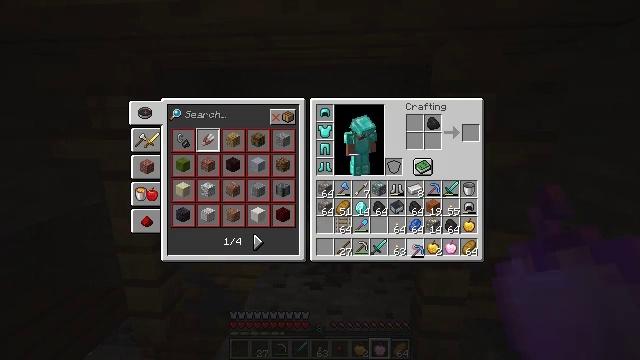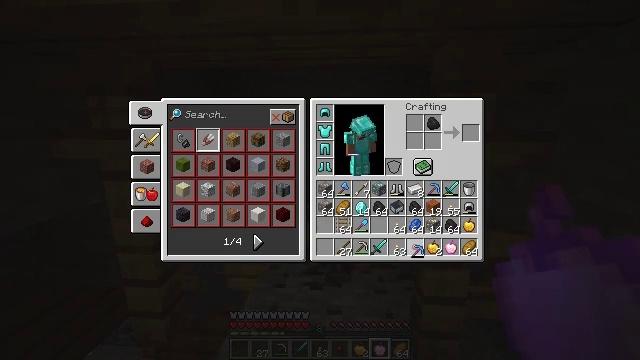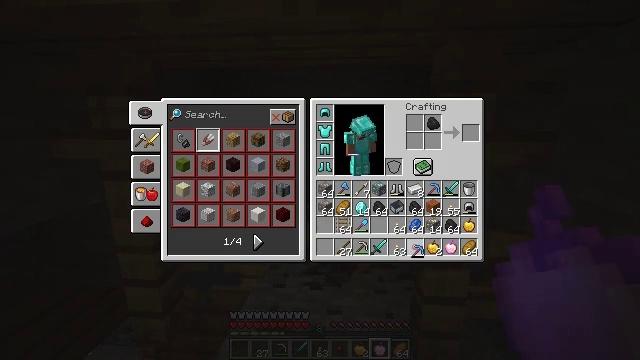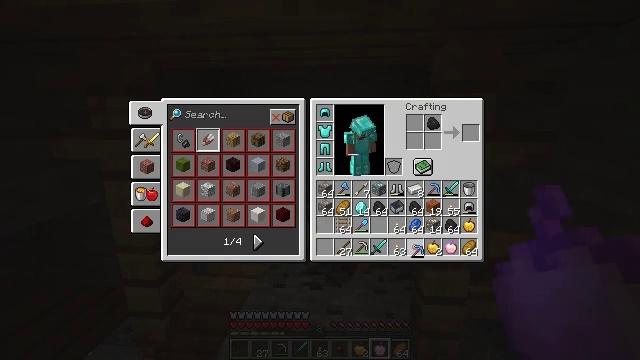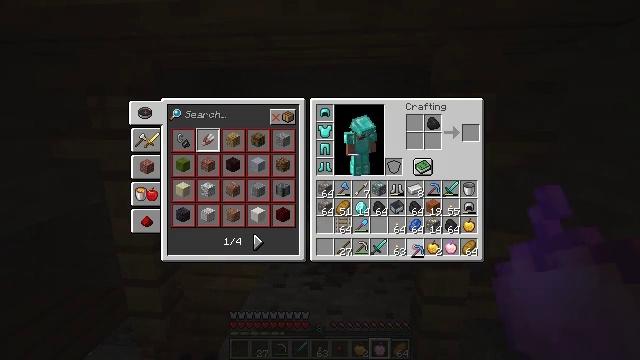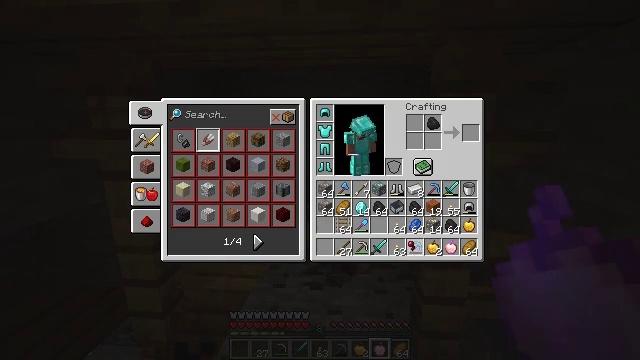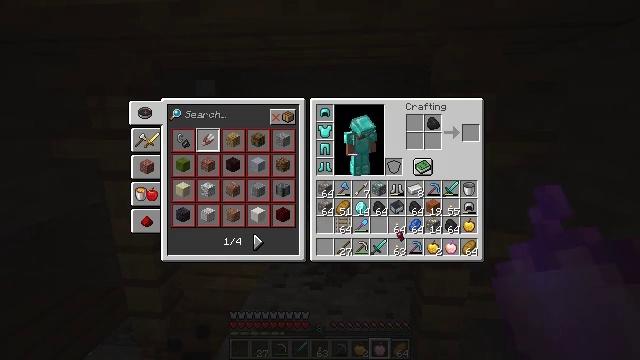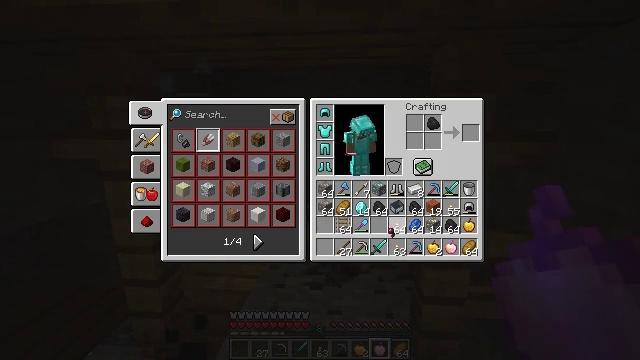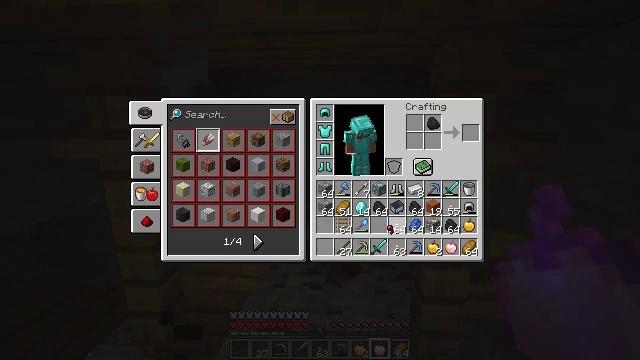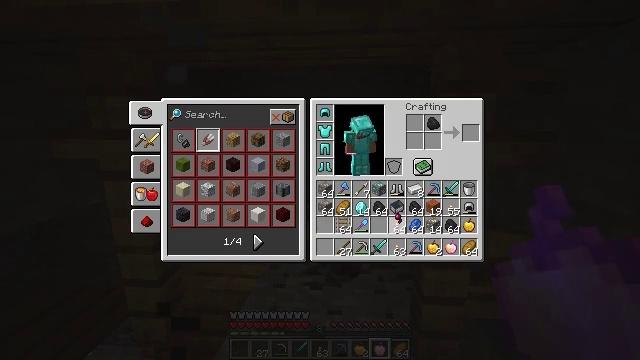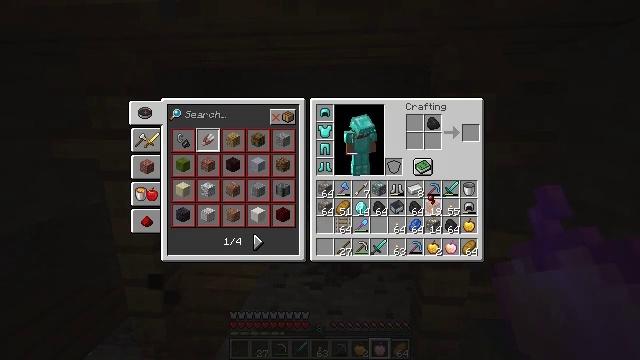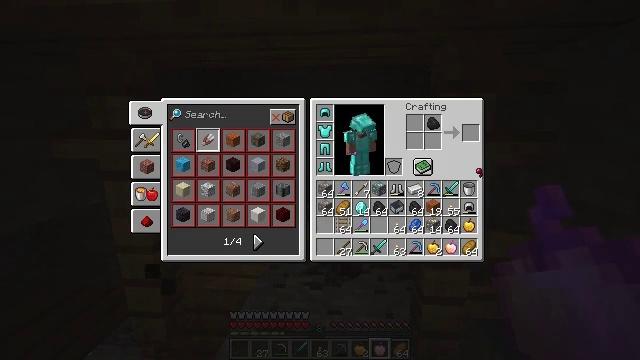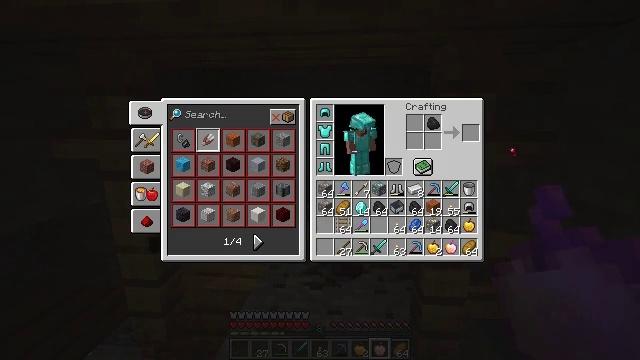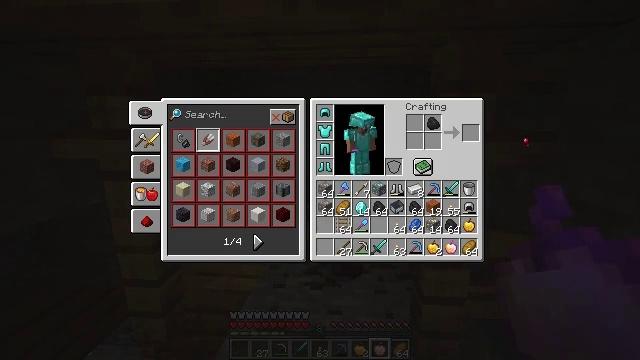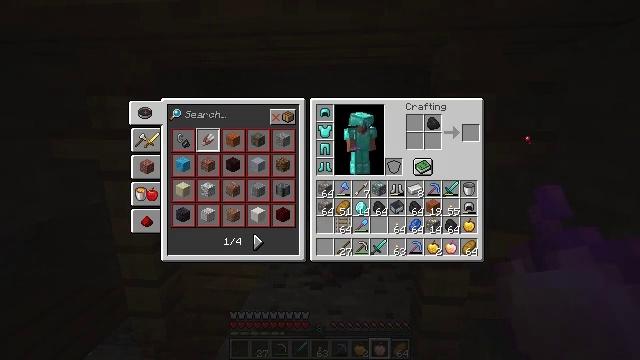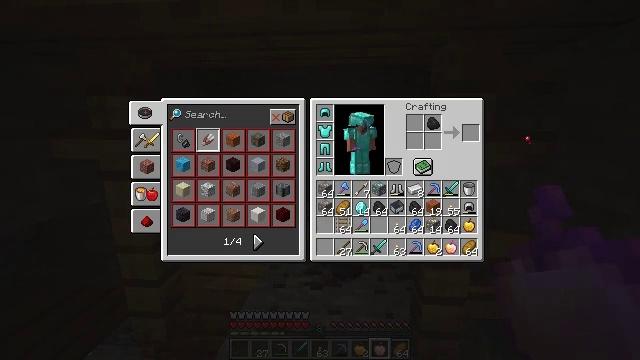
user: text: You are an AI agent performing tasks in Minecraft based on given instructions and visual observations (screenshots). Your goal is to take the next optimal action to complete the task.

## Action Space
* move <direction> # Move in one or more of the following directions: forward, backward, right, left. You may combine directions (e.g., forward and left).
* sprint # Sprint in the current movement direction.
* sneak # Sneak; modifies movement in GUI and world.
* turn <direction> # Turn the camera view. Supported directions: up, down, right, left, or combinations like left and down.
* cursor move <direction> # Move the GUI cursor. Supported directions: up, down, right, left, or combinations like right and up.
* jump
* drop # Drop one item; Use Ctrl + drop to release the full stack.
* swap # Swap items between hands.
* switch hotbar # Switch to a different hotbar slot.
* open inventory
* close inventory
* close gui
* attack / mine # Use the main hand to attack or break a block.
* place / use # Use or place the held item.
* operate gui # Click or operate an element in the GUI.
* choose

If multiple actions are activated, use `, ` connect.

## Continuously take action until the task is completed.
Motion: motion action
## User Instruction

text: Remove a pair of iron boots from the inventory.
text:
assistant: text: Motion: no_op
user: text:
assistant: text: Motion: operate gui
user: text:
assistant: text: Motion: operate gui
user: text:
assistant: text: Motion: operate gui
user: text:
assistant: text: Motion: cursor move up
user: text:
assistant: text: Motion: cursor move left and up
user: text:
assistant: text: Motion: cursor move left
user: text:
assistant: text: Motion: no_op
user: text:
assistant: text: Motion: cursor move right and up
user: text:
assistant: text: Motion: cursor move right and up
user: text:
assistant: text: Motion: cursor move right and up
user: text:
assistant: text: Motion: cursor move right and up
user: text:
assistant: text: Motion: cursor move right and up
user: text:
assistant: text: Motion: no_op
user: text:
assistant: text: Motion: no_op
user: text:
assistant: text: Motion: cursor move left
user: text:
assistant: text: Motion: cursor move left and down
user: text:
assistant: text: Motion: cursor move left and down
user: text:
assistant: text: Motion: cursor move left and down
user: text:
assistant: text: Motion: cursor move left and down
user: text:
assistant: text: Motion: cursor move left
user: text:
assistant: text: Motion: no_op
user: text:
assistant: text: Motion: no_op
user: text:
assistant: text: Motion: no_op
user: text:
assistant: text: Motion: no_op
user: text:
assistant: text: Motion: no_op
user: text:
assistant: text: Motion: no_op
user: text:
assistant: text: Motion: operate gui
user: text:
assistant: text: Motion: operate gui
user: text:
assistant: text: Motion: operate gui